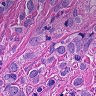
Metastatic tissue present: yes